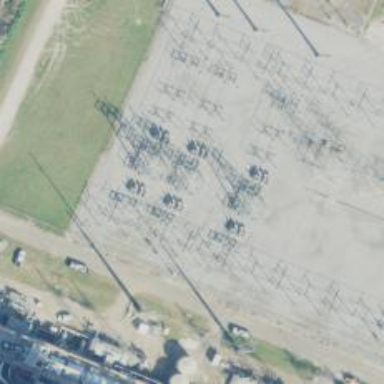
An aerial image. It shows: Switch for power supply.